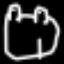
Label: frog